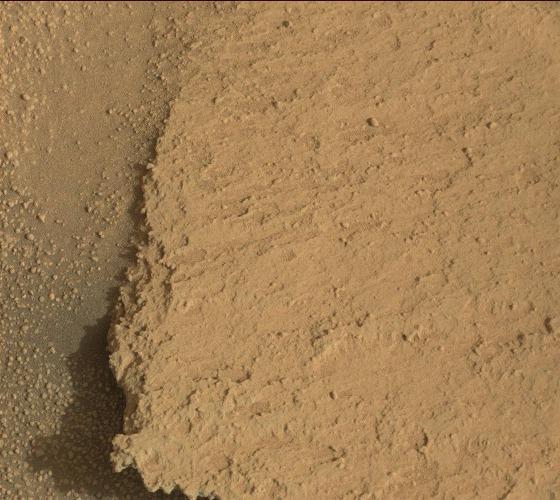
Terrain classes present: Bedrock, Gravel / Sand / Soil, Shadow